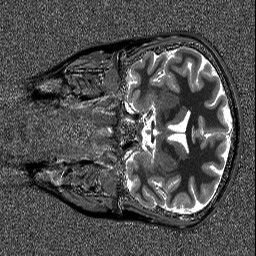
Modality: T1map
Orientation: coronal
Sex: female